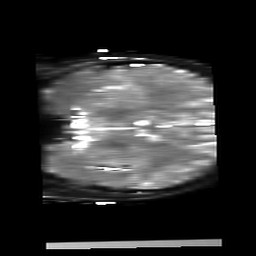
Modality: T2starmap
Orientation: coronal
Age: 10
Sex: female
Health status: ill